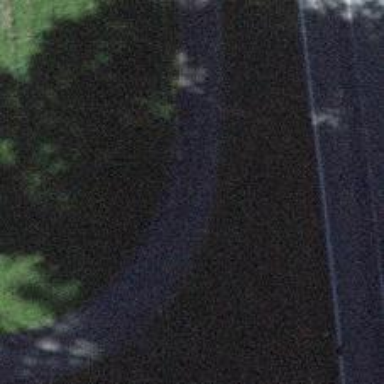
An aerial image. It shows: Well-maintained track road with grade 1 tracktype.